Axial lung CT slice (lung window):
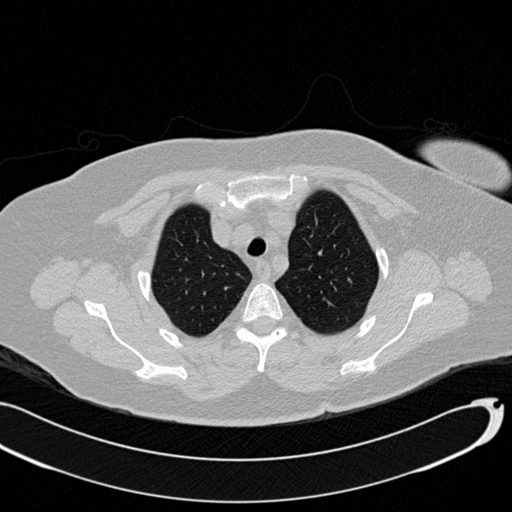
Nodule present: no